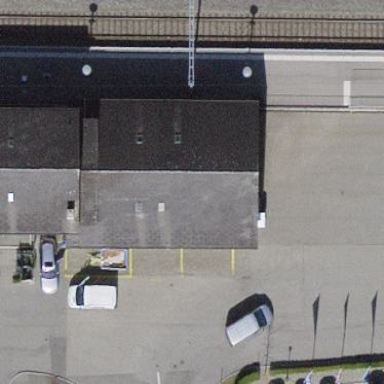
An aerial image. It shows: Transportation building.